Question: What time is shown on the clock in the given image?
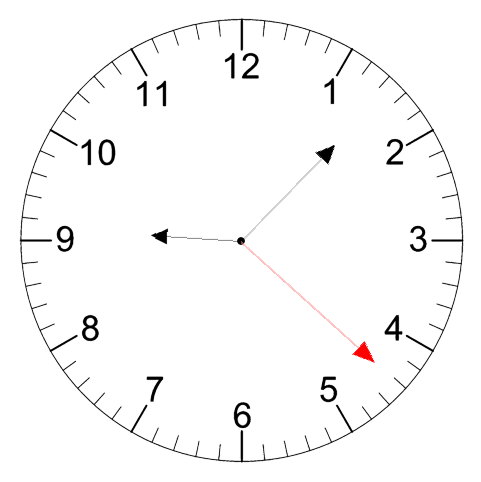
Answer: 09:07:22